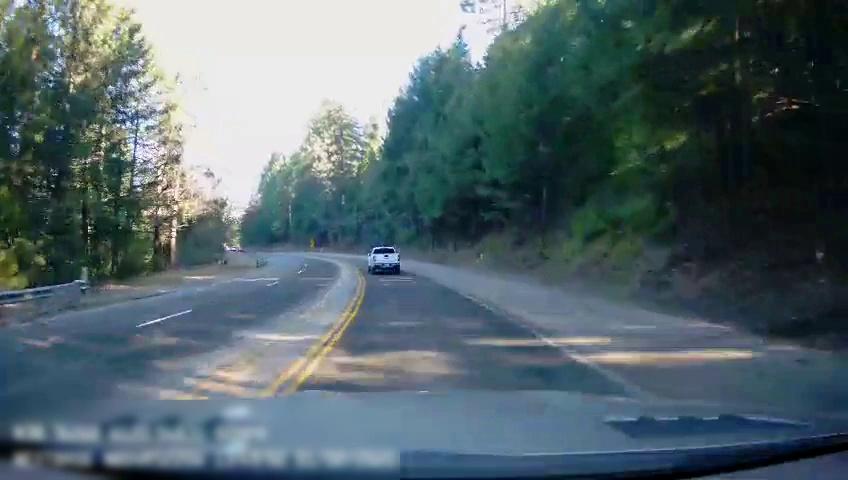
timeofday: Day
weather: Sunny
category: Drivable Space
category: Vehicles | Truck
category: Lanes | Alternate Lane
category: Lanes | Current Lane
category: Lanes | Current Lane
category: Lanes | Opposite Lane
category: Lanes | Opposite Lane
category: Lanes | Opposite Lane